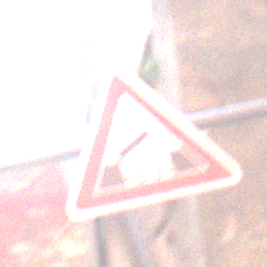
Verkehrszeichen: BeweglicheBruecke
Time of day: MorningAfternoon
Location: Outdoor (Urban)
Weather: Clear
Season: NotSpecified
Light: Natural